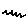
Label: zigzag